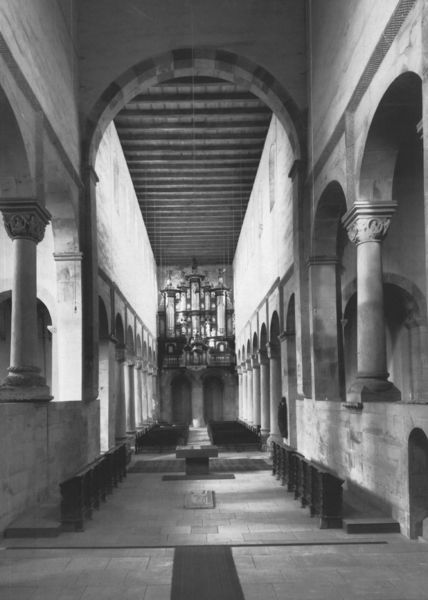
Titel: Hamersleben, ehem. Augustiner - Stiftskirche St. Pankratius
Standort: Hamersleben (EU - D - Sachsen-Anhalt)
Schlagwörter: schatten, weiß, fenster, grau, holz, licht, schwarz, säule, säulen, tisch, weg, stein, innenraum, kirche, decke, bogen, italien, mauer, hof, gestühl, balken, stufe, foto, fotografie, photographie, bögen, arkade, kolonnade, gewölbe, kloster, schwarzweiss, seite, fliese, holzdecke, altar, arkaden, bänke, kapitelle, kapitell, photo, mittelschiff, orgel, obergaden, kirchenraum, rundbögen, romanik, chor, kapelle, steinboden, holzbalkendecke, basilika, säulengang, romanisch, saäule, balkendecke, pillaster, st. michael, obergadenfenster, hildesheim, 1200, #grau, 1100, fliesne